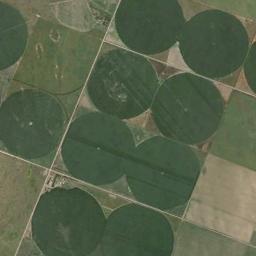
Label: circular_farmland